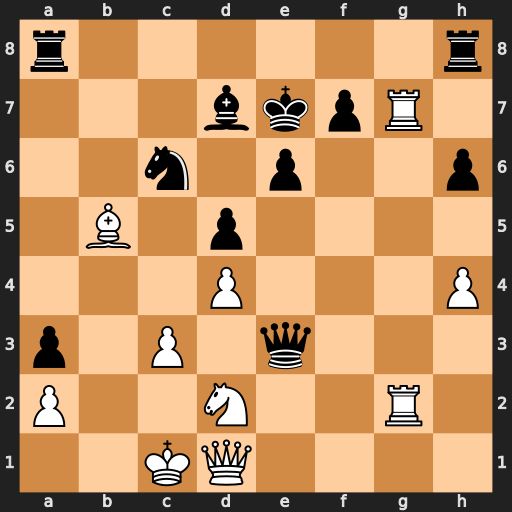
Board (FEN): r6r/3bkpR1/2n1p2p/1B1p4/3P3P/p1P1q3/P2N2R1/2KQ4
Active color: w
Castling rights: -
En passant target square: -
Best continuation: R2g3 Qxg3 Rxg3